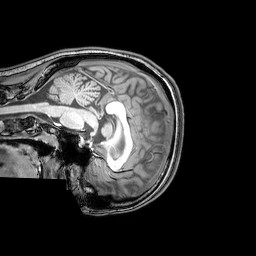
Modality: T1w
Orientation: sagittal
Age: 24
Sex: female
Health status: healthy
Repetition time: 0.081 s
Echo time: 0.037 s